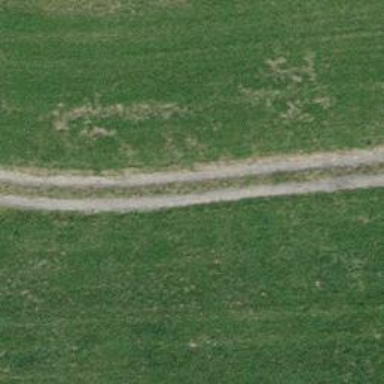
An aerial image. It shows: Track with grade2 tracktype.